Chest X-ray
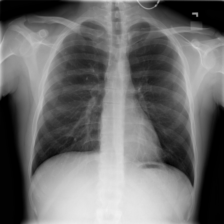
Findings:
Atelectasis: negative
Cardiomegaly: negative
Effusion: negative
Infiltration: negative
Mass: negative
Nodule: negative
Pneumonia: negative
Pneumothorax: negative
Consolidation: negative
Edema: negative
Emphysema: negative
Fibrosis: negative
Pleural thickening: negative
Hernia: negative